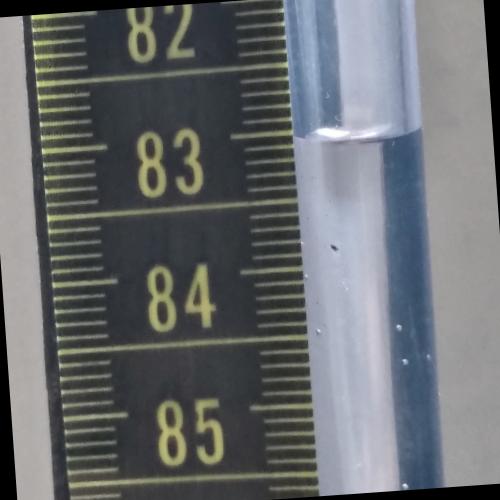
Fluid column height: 83.0 cm